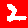
Digit: 2